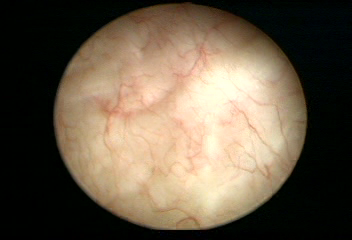
Modality: WLC
Class: Normal mucosa
Bladder cancer association: No